Aerial crown-view tile of a tropical tree (Barro Colorado Island, Panama), acquired 20240813:
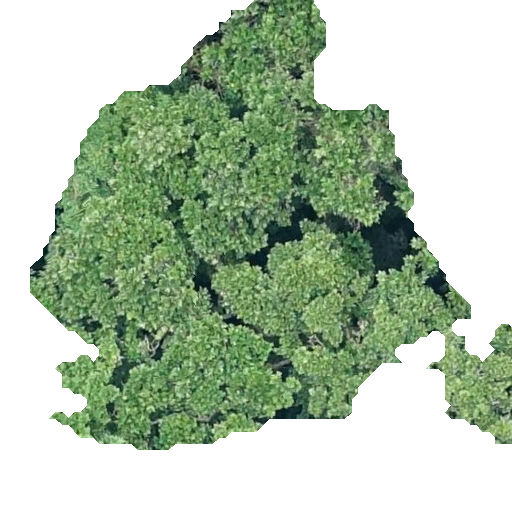
Species: Anacardium excelsum
GBIF accepted scientific name: Anacardium excelsum
Crown area: 204.696 m²